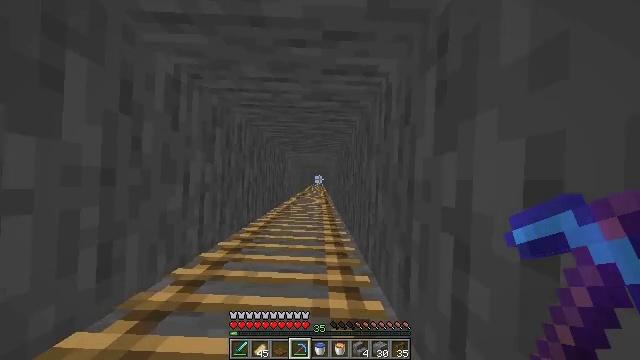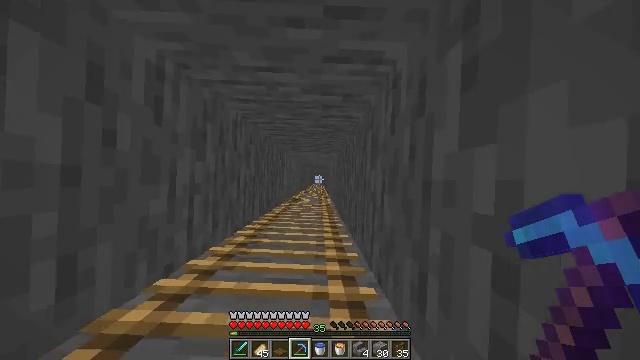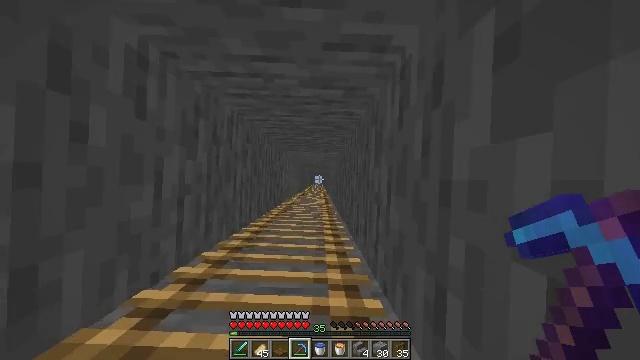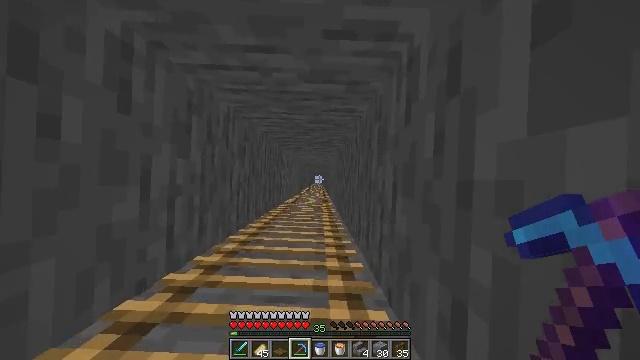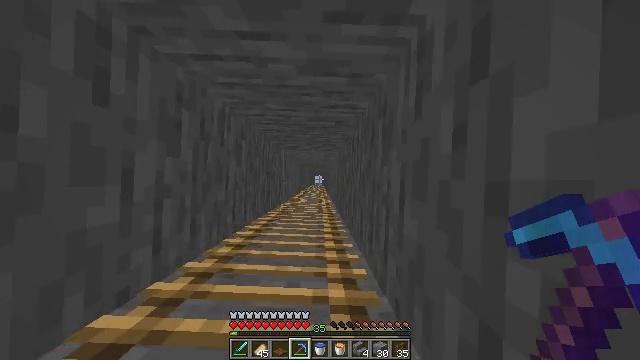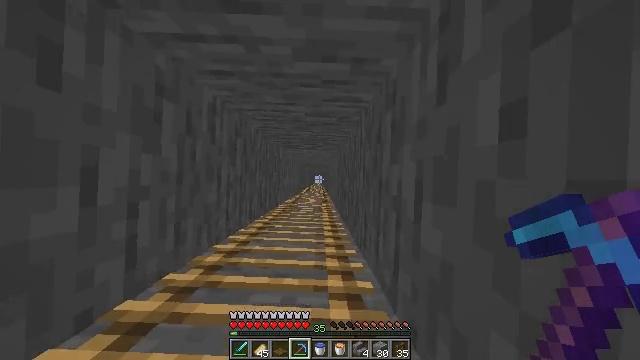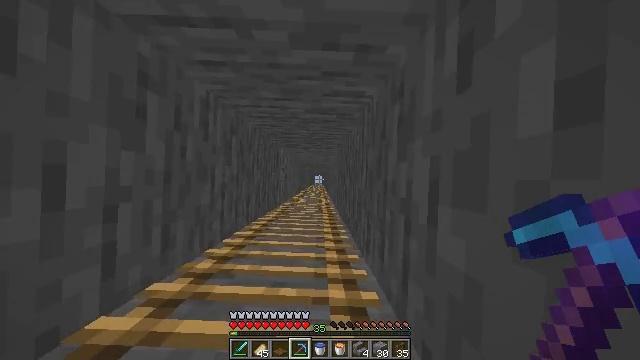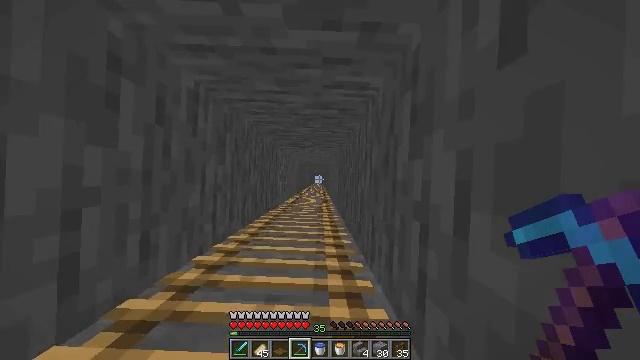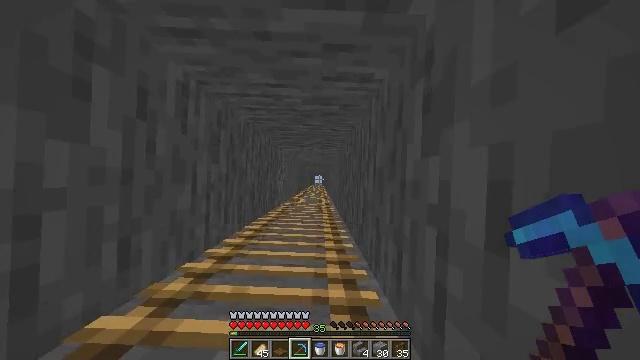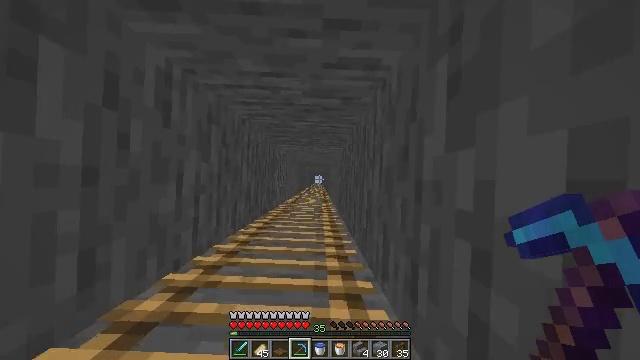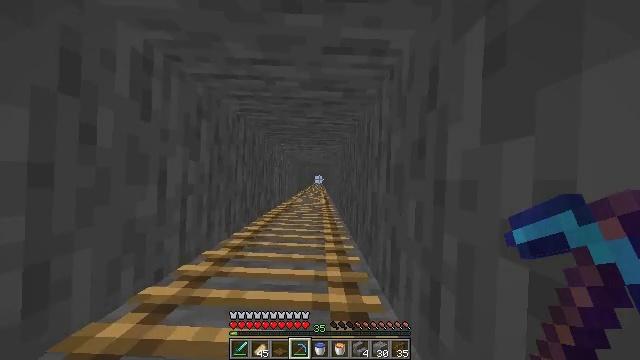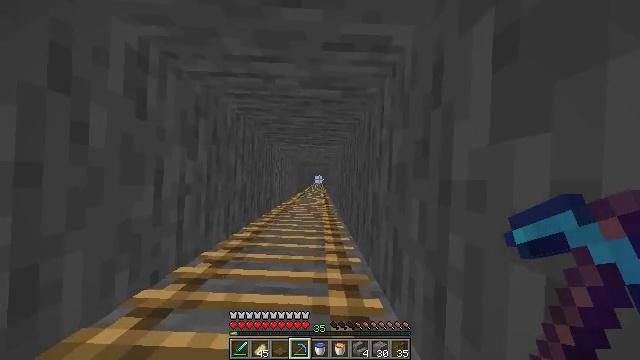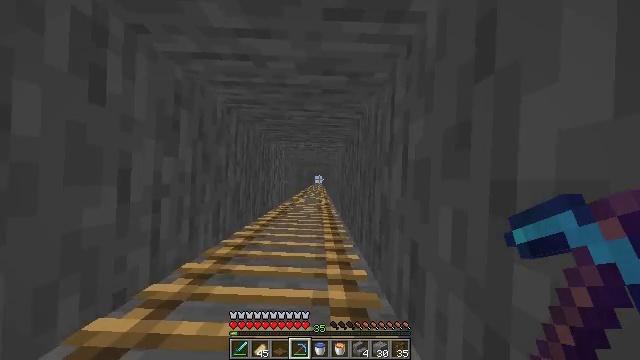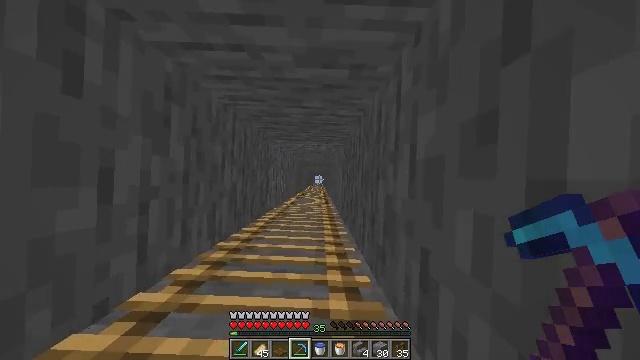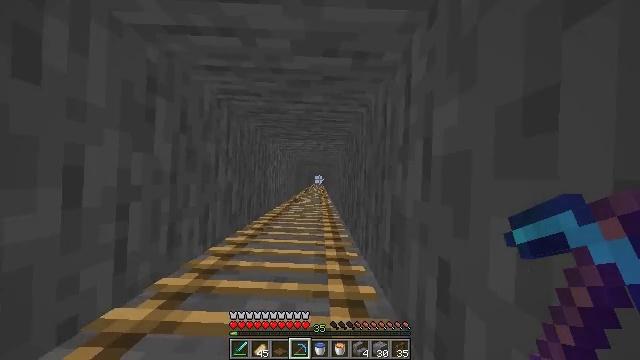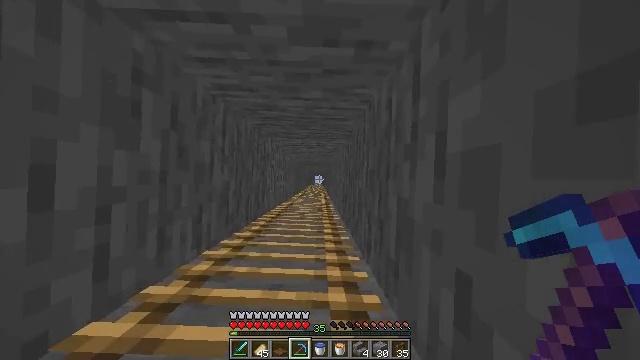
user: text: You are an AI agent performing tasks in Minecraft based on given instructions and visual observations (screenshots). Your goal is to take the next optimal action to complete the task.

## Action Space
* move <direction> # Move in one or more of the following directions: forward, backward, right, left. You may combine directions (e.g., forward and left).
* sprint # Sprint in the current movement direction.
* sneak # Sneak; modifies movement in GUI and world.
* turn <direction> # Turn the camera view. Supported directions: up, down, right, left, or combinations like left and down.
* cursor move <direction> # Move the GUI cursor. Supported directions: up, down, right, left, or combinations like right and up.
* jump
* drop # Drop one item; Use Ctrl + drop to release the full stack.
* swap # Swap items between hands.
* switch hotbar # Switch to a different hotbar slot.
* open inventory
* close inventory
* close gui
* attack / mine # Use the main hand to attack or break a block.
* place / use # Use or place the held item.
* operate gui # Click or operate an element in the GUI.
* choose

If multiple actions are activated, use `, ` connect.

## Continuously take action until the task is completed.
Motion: motion action
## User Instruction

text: Make flint and steel by using flint and iron in the crafting table.
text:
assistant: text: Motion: move forward, jump
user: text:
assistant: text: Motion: move forward, jump
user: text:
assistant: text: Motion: move forward, jump
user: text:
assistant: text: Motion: move forward, jump
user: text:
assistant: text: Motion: move forward, jump
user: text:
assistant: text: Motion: move forward, jump
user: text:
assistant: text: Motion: move forward, jump
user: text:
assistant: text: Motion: move forward, jump
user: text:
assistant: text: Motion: move forward, jump
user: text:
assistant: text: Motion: move forward, jump
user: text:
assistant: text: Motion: move forward, jump
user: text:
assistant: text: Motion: move forward, jump
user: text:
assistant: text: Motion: move forward, jump
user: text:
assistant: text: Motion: move forward, jump
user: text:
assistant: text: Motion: move forward, jump
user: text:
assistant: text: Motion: move forward, jump
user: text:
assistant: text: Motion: move forward, jump
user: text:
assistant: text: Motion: move forward, jump
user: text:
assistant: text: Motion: move forward, jump
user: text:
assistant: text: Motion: move forward, jump
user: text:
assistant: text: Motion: move forward, jump
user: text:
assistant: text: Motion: move forward, jump
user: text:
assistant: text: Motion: move forward, jump
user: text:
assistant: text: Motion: move forward, jump
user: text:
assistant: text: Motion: move forward, jump
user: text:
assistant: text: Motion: move forward, jump
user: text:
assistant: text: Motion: move forward, jump
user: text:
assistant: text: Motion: move forward, jump
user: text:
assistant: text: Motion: move forward, jump
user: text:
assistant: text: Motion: move forward, jump